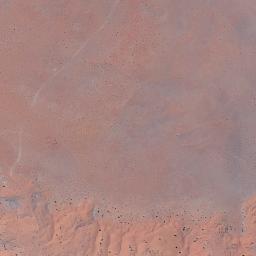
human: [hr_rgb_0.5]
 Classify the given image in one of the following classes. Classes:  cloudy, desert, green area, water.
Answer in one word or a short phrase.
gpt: desert